Brain MRI, t2w sequence, axial 2D slice.
Patient: age 39, sex F, weight 95 kg, height 1.95 m
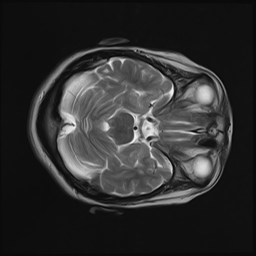